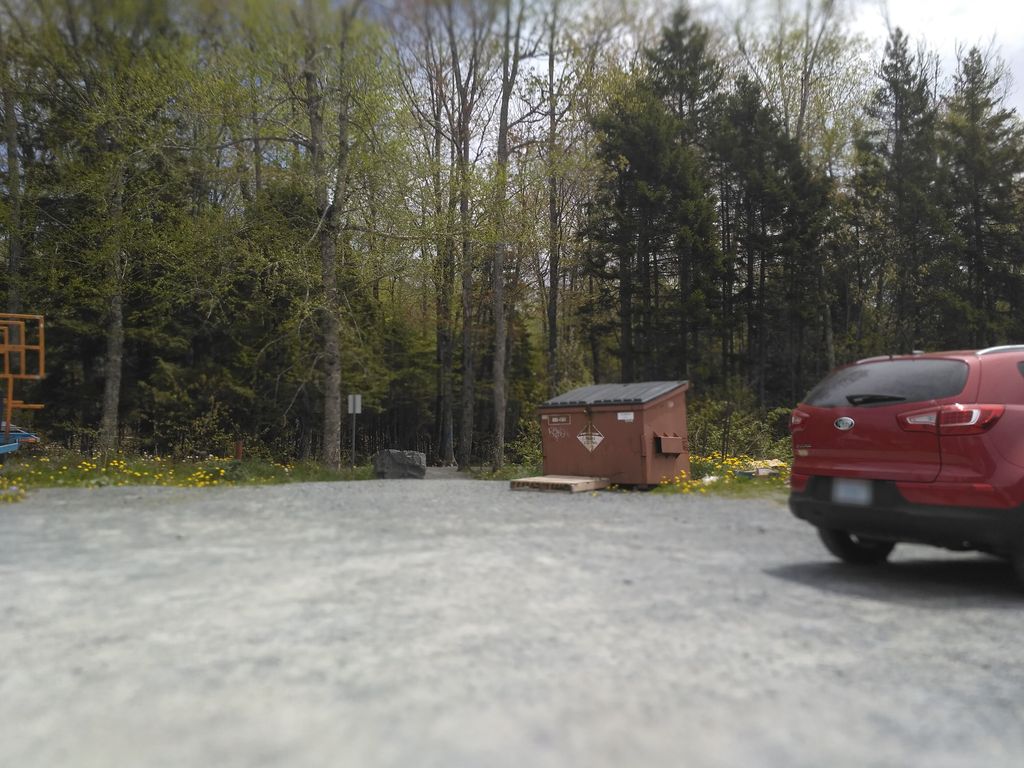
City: halifax